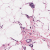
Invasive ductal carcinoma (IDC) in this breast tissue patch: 1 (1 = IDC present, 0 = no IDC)